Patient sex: F
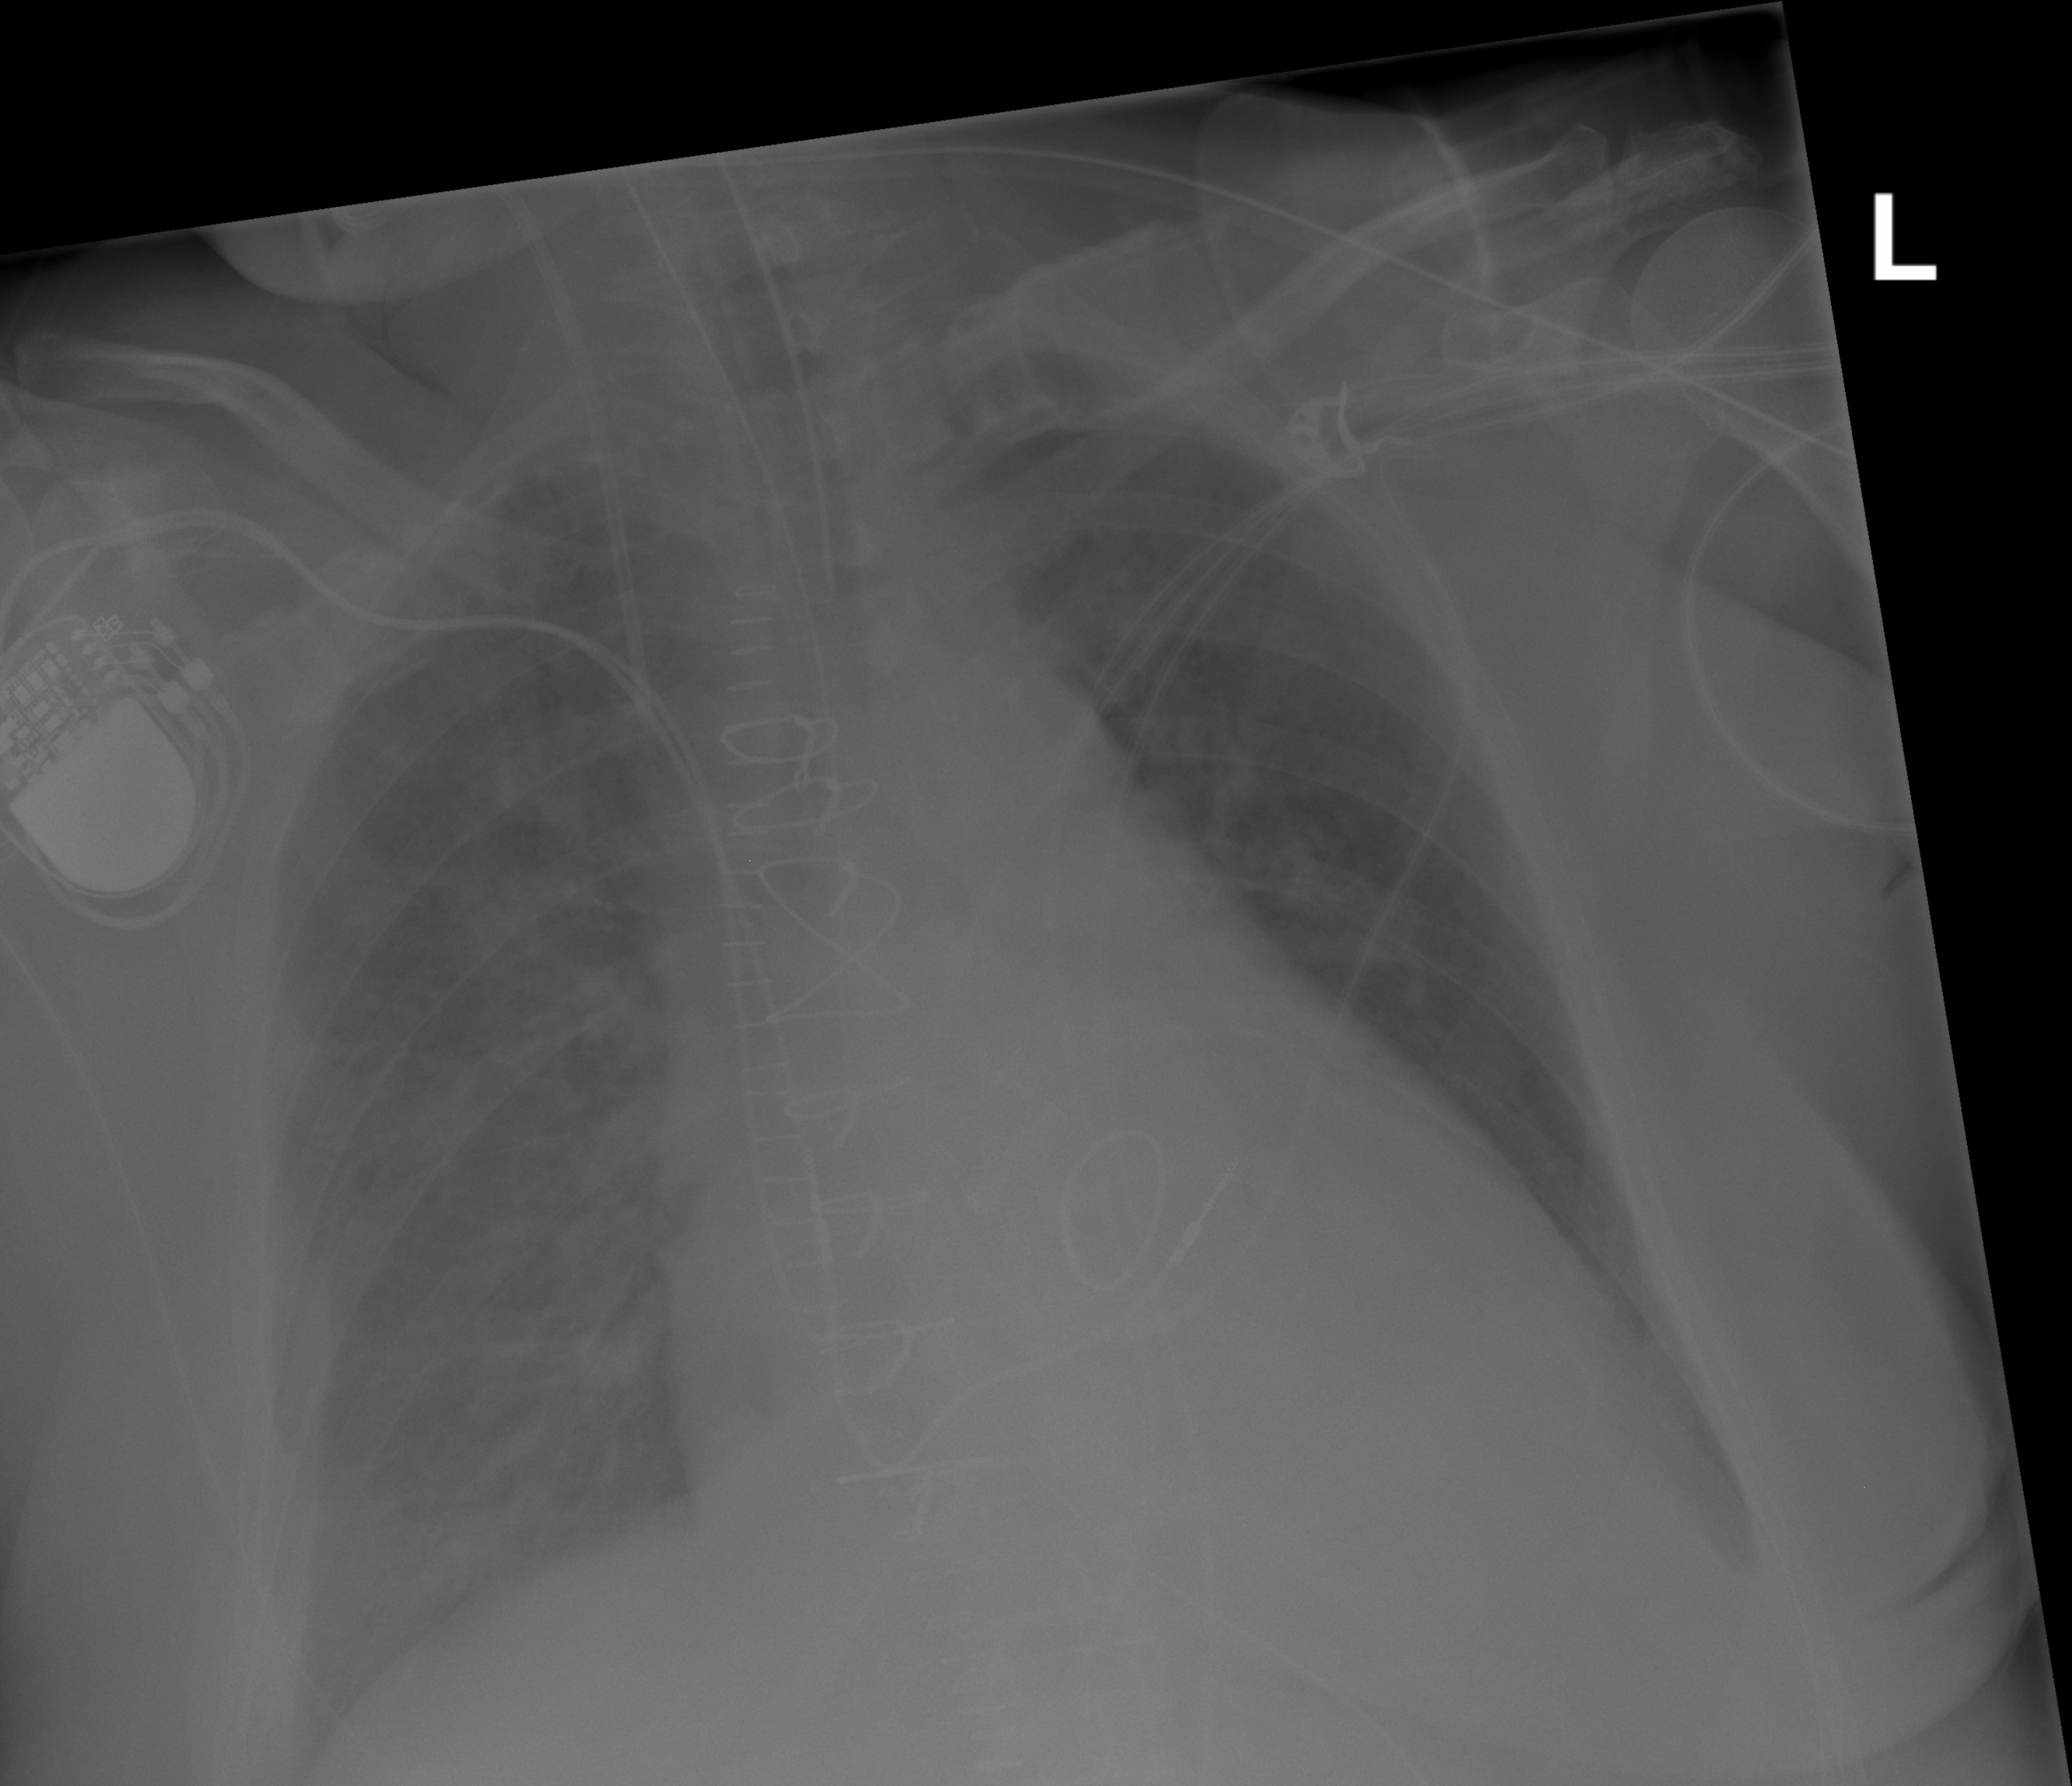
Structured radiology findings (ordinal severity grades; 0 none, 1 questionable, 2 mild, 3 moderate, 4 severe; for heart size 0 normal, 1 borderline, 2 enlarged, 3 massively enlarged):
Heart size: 2
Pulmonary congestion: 3
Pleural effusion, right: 0
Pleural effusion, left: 0
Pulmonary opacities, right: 2
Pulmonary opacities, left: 2
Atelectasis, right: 2
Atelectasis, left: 2